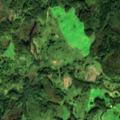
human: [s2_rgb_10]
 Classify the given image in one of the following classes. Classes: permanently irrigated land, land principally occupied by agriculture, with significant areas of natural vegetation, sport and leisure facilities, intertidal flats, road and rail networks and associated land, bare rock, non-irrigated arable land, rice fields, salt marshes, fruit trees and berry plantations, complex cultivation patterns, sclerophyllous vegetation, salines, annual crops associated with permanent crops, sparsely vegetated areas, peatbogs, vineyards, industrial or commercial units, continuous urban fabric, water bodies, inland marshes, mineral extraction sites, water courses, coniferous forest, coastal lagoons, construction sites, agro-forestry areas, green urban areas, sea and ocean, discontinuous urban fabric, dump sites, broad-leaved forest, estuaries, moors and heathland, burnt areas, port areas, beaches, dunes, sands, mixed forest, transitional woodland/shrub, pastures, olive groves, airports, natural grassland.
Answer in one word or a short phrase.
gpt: pastures, land principally occupied by agriculture, with significant areas of natural vegetation, mixed forest, transitional woodland/shrub, water bodies